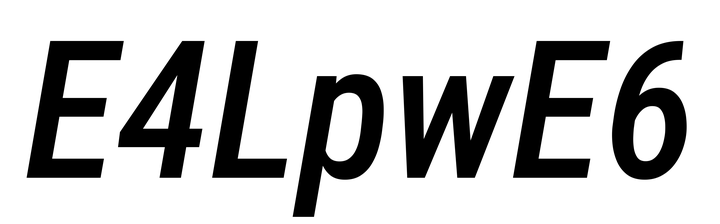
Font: Roboto-Italic_Condensed_Medium_Italic